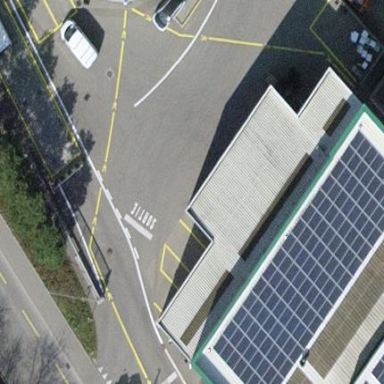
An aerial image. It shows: Solar photovoltaic panel generator.